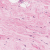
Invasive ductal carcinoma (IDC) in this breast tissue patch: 0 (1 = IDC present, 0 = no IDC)